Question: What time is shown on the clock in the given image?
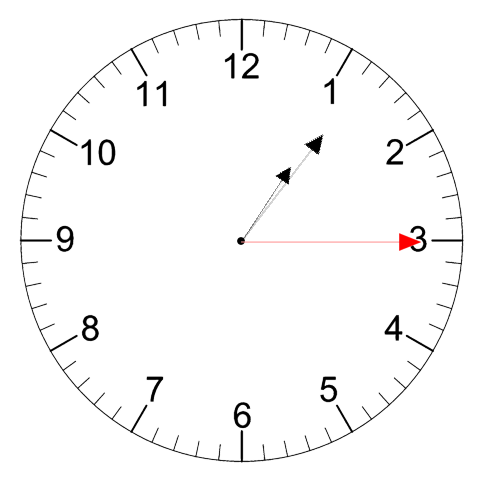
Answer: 01:06:15